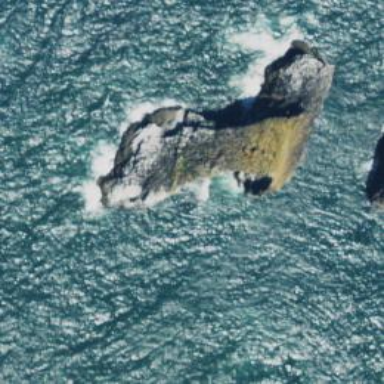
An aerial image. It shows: Islet with bare rock surface.